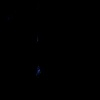
Label: space